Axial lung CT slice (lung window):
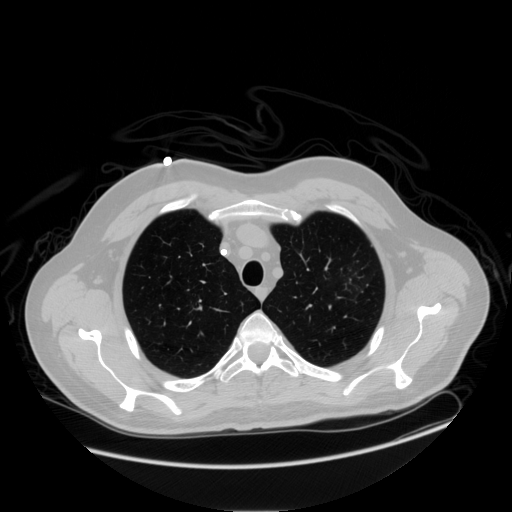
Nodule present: no